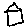
Label: house